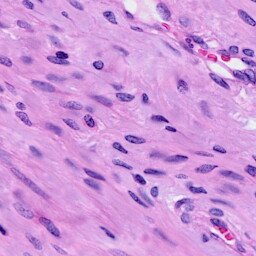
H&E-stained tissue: Cervix